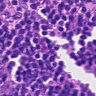
Metastatic tissue present: no